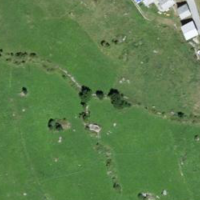
EUNIS habitat code: 26
Species observed at this site:
Artemisia vulgaris